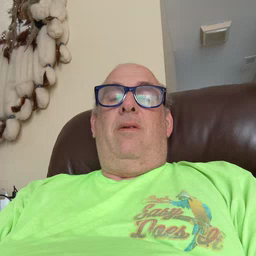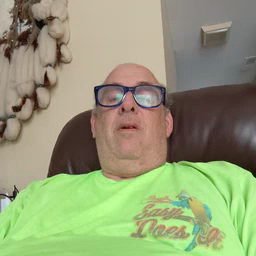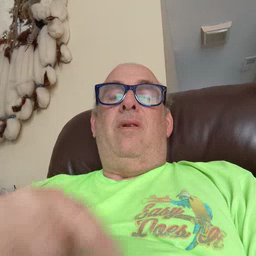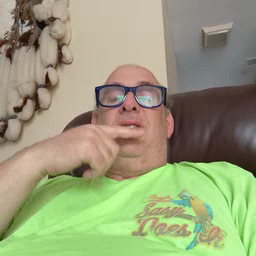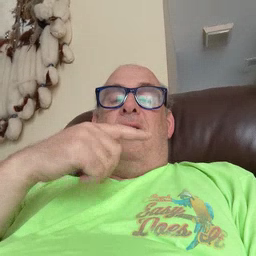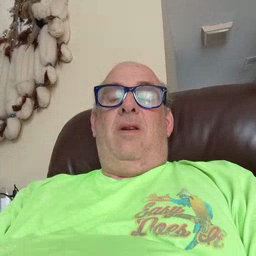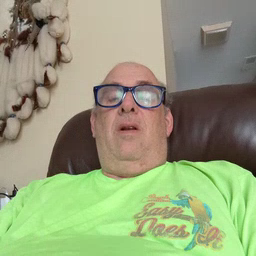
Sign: say